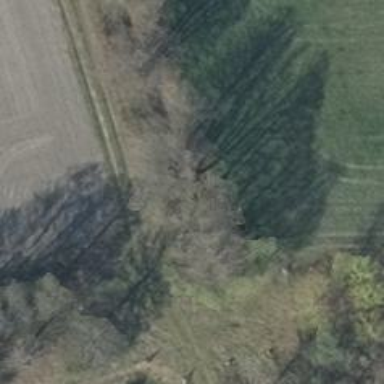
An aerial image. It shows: Row of deciduous broadleaved trees.